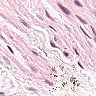
Metastatic tissue present: no